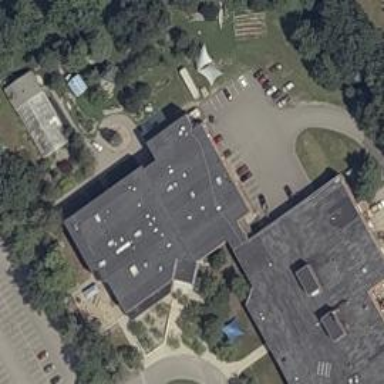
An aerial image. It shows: School building.